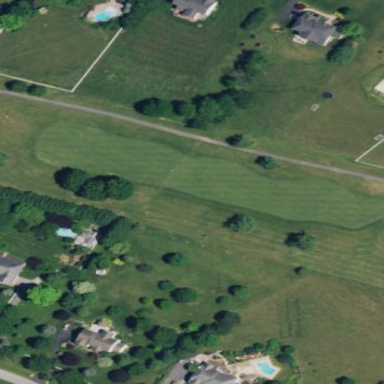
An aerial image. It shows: Grassy golf fairway.